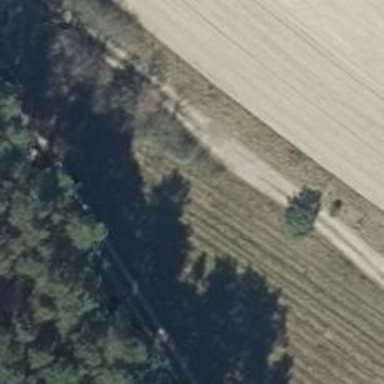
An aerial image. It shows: Row of deciduous broadleaved trees.